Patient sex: M
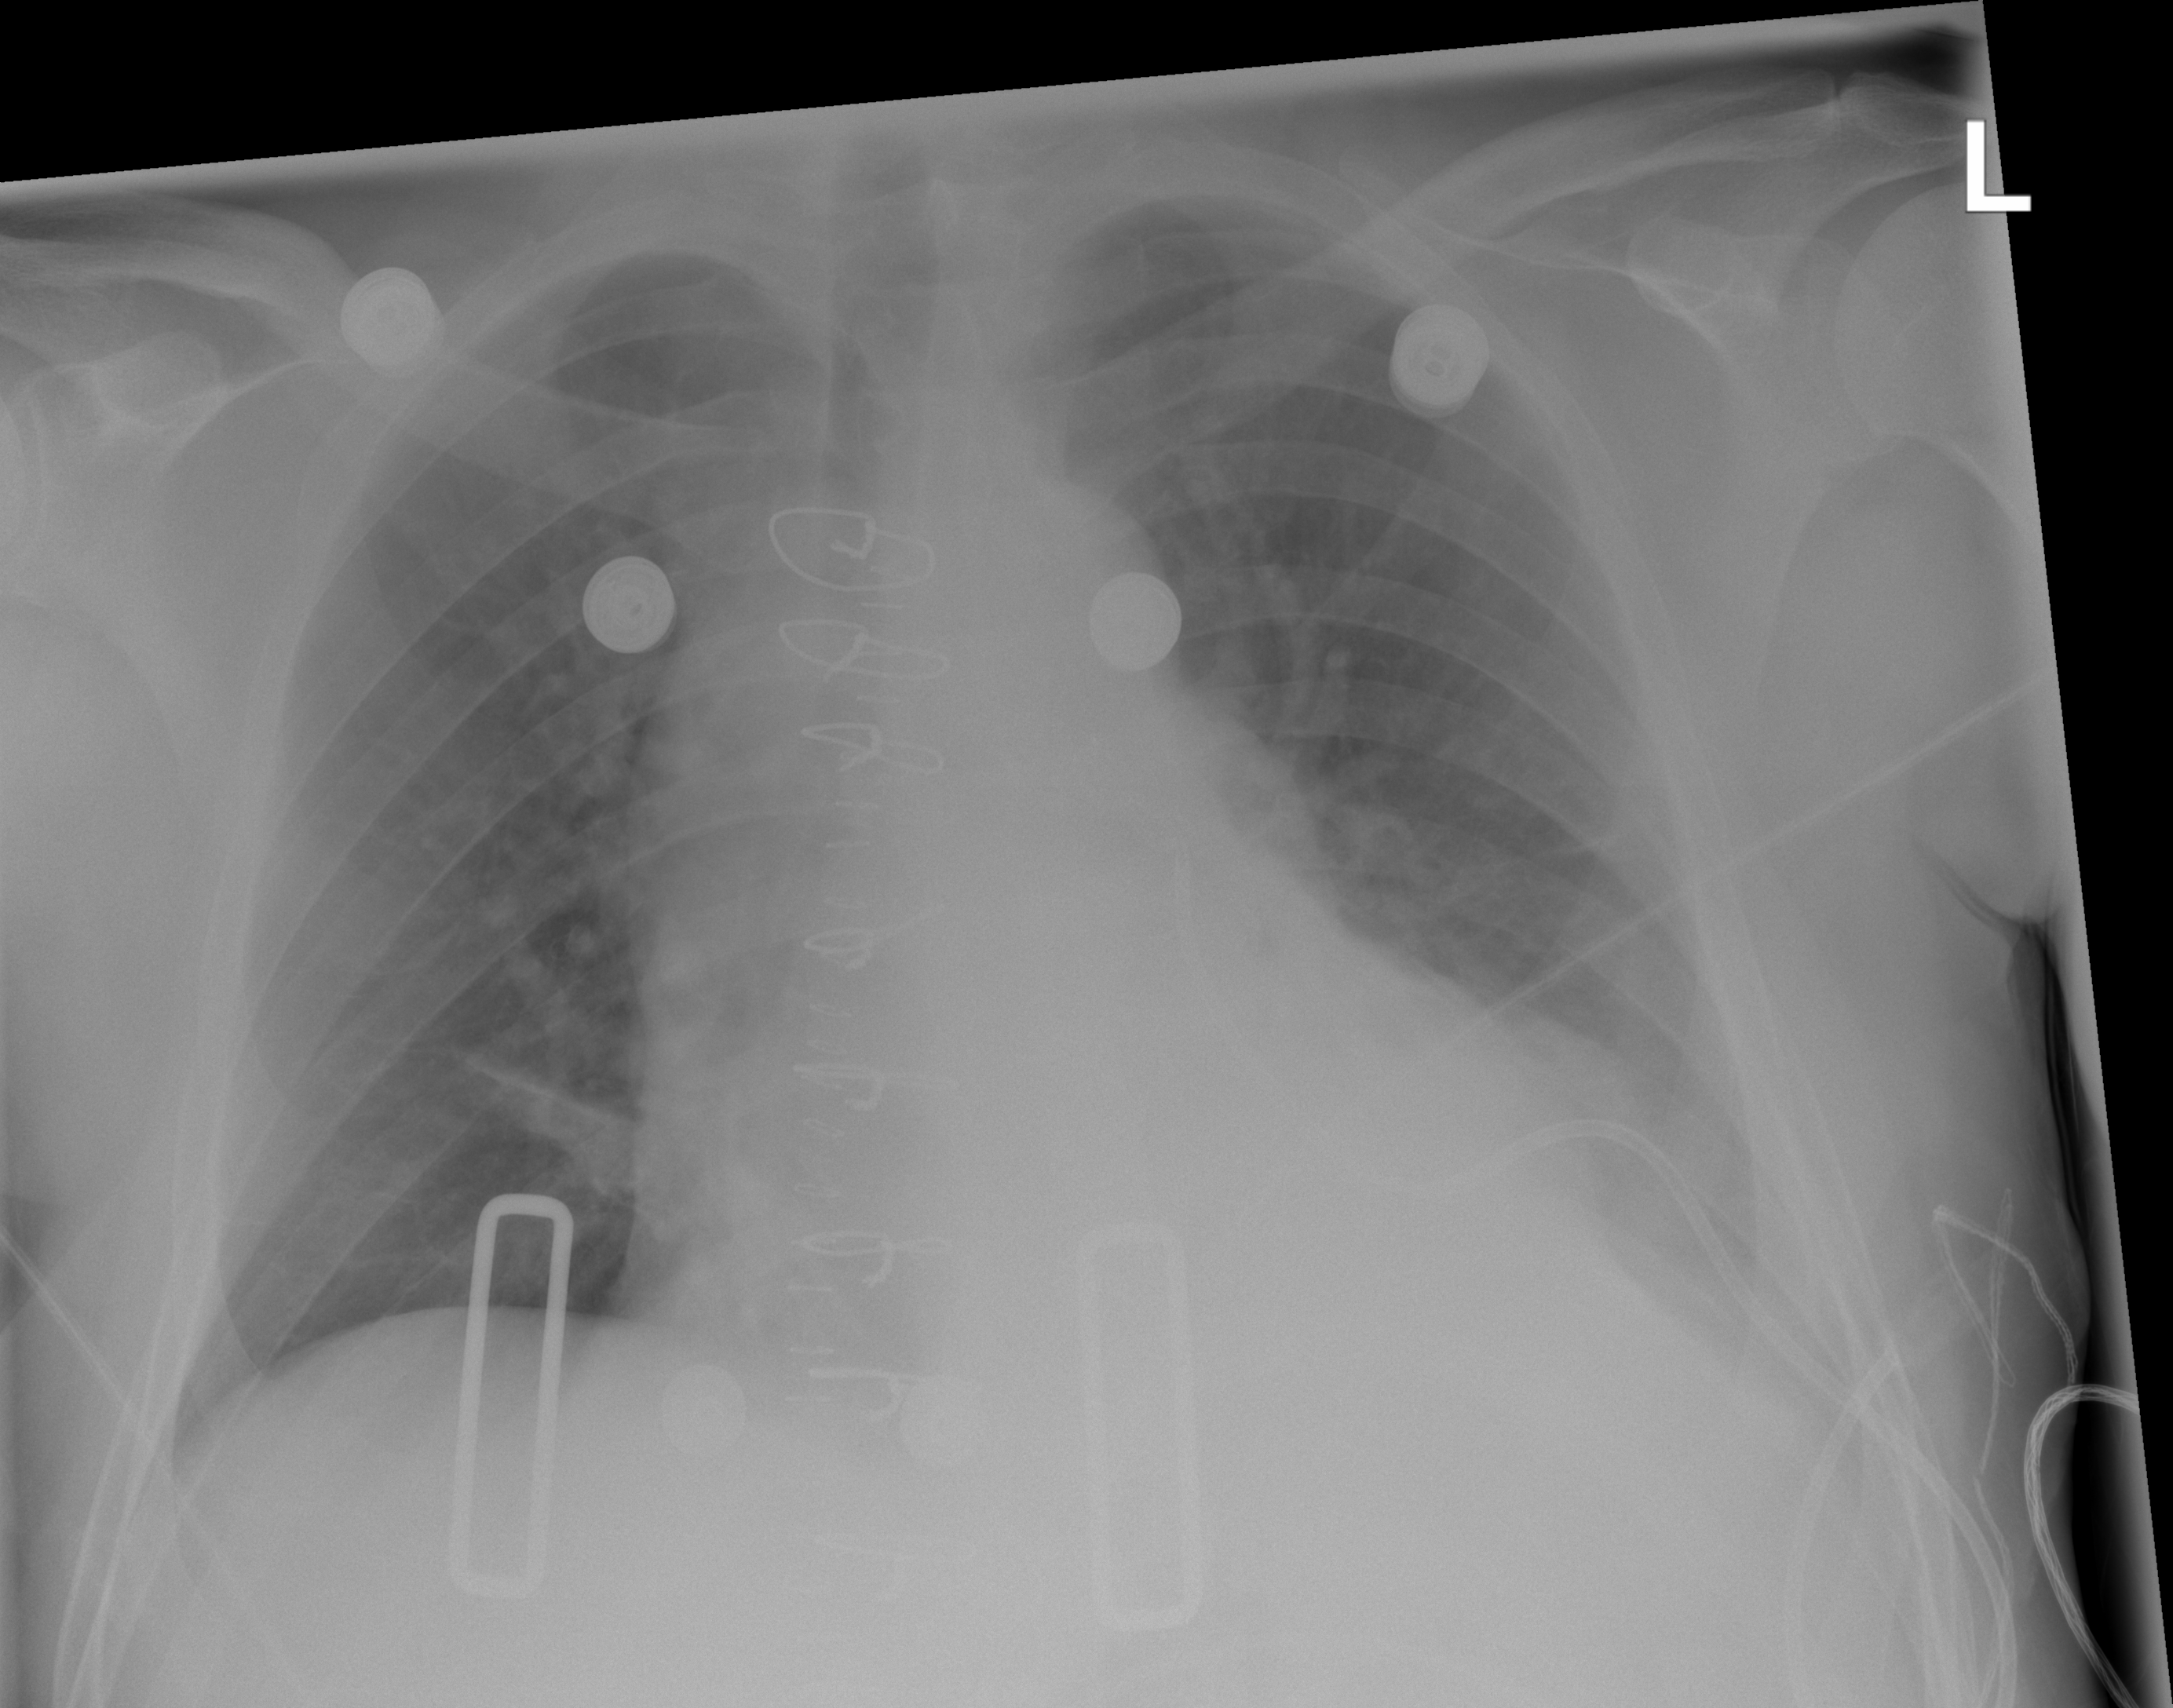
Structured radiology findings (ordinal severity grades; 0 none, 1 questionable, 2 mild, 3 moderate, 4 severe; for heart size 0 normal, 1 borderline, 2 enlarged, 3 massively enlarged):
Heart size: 2
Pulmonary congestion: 0
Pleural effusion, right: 0
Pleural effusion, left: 2
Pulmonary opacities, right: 0
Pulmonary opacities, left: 0
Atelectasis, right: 2
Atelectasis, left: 0